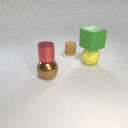
large brown metal sphere below small red metal cylinder